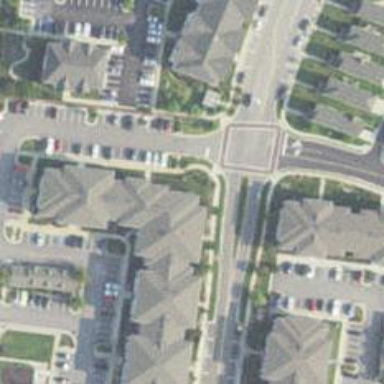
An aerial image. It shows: Residential road.